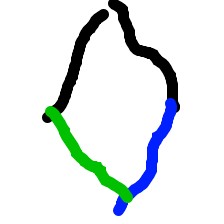
Shape: rhombus